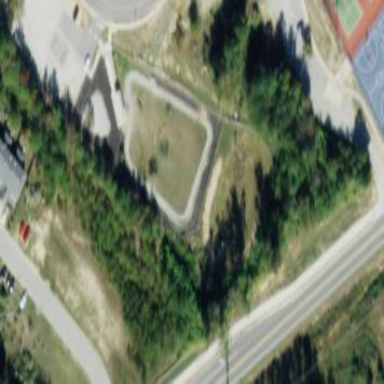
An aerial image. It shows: Fenced dog park area for leisure land.